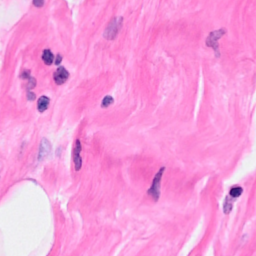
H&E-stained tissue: Breast